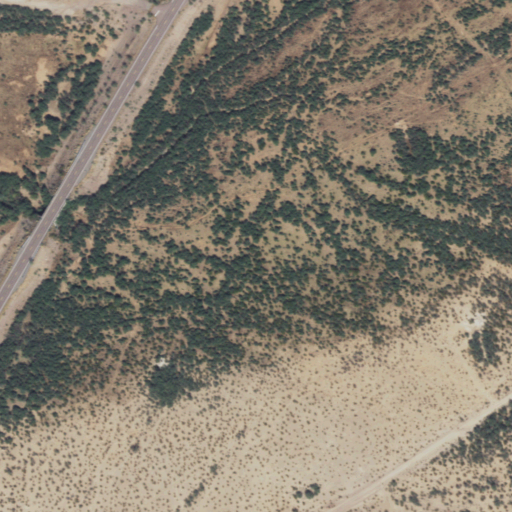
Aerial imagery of gap in Arizona named Tat Momoli Pass containing shrub, open development, low intensity development, and grassland